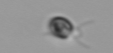
Label: Pyramimonas